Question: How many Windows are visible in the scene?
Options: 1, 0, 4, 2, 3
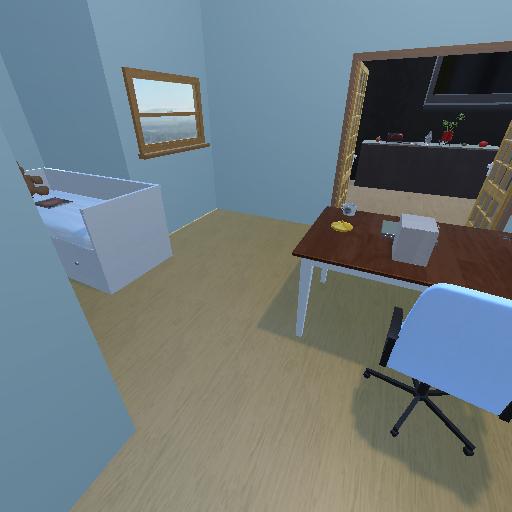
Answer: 1